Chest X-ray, PA view. Patient: 54 years old, sex F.
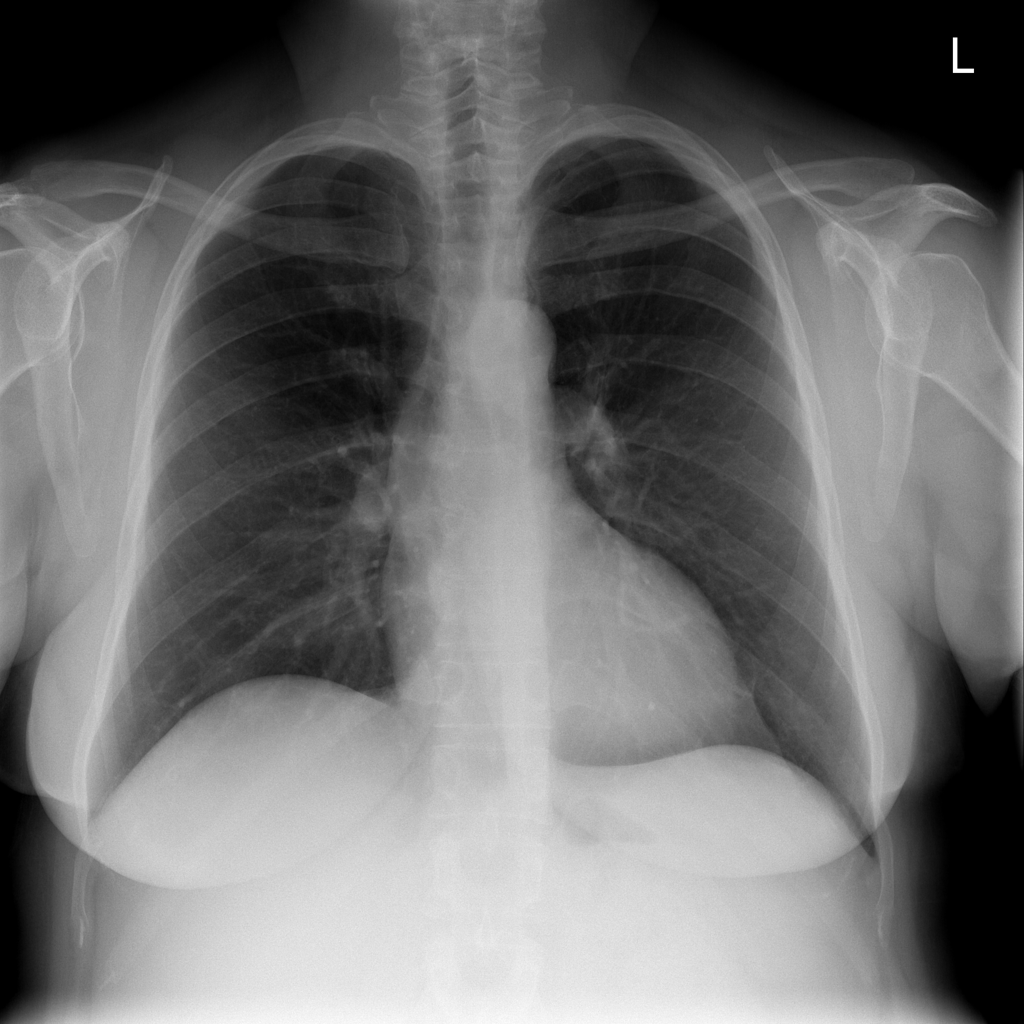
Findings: No Finding